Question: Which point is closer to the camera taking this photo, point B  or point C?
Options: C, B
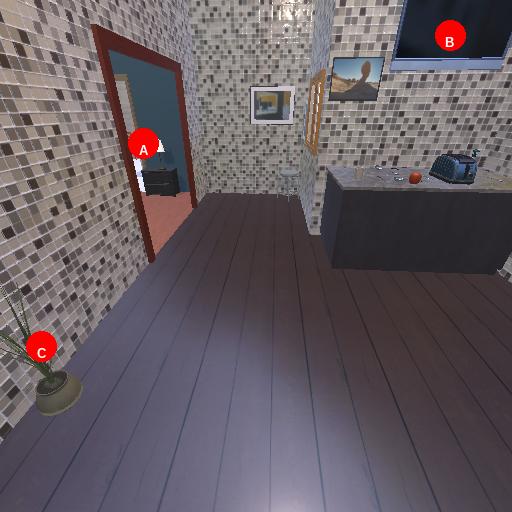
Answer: C